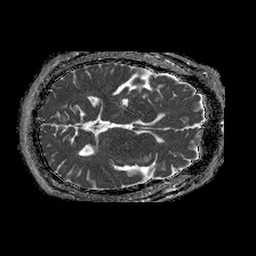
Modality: ADC
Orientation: axial
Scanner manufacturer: philips
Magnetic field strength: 1.5 T
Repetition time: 4.6 s
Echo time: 0.08517 s